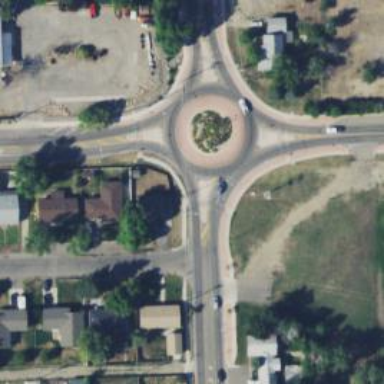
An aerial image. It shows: Tertiary road that leads to roundabout.